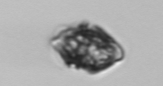
Label: Kryptoperidinium_triquetrum